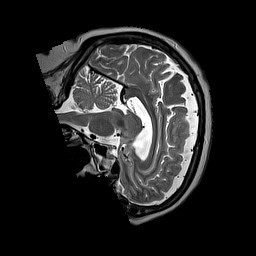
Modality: T2w
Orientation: sagittal
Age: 53
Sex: female
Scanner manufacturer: siemens
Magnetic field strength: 3 T
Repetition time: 3.2 s
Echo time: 0.212 s